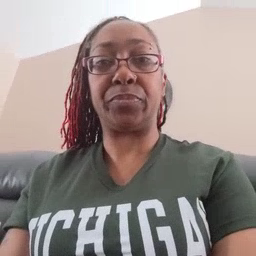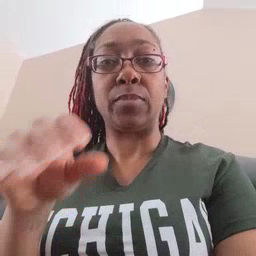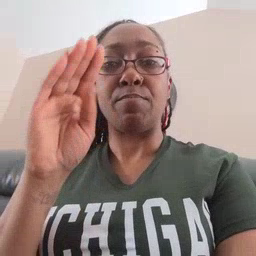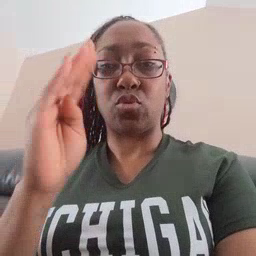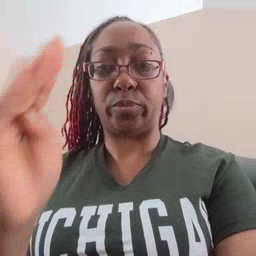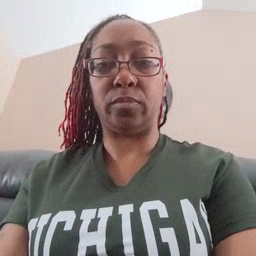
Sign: blue